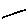
Label: line